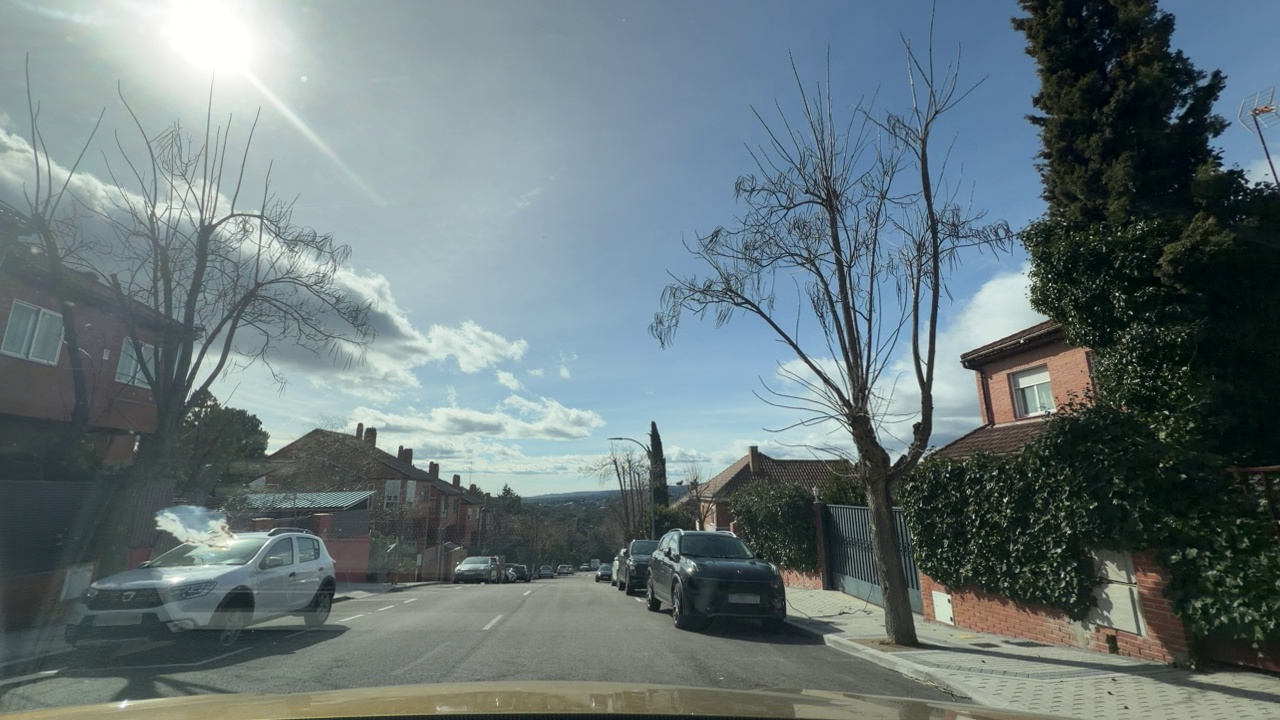
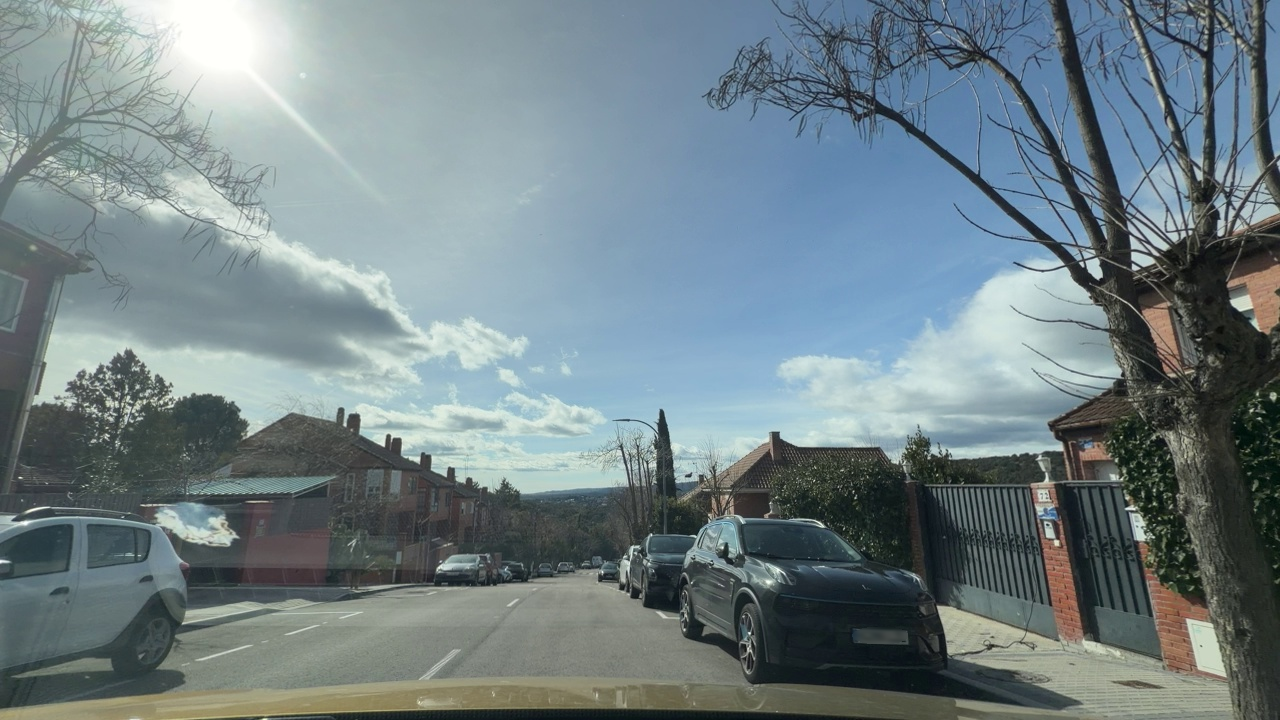
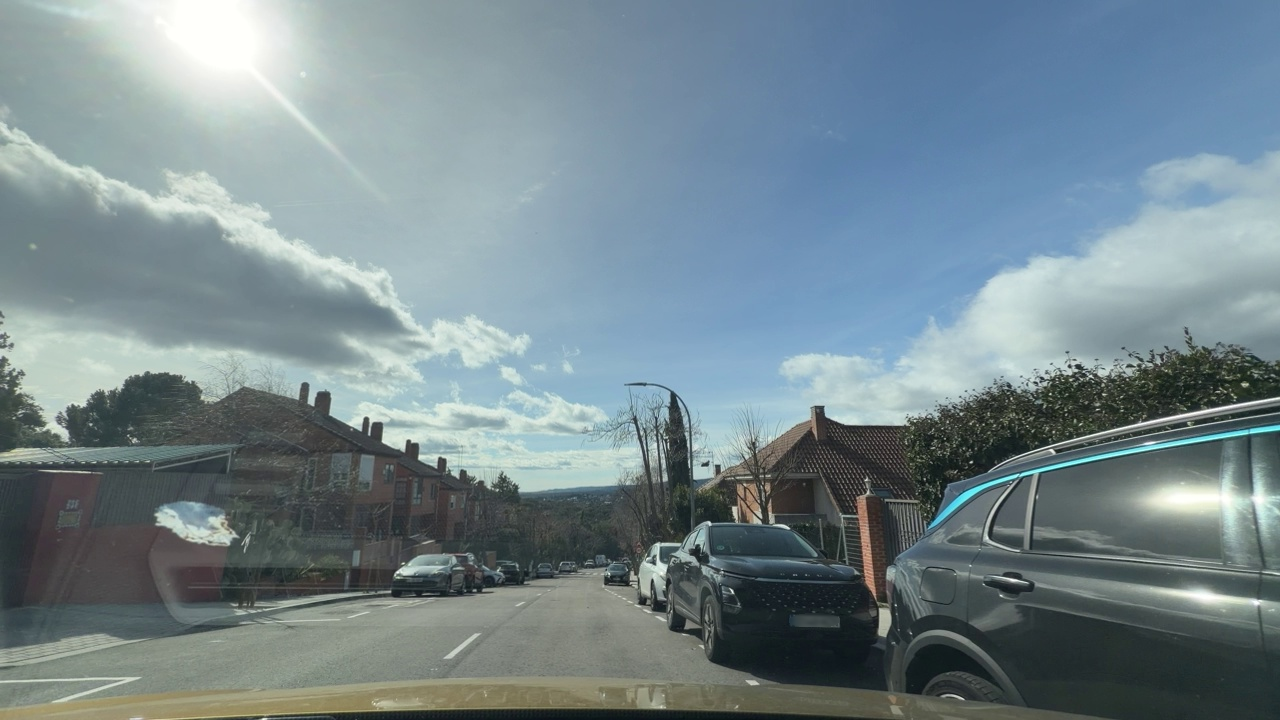
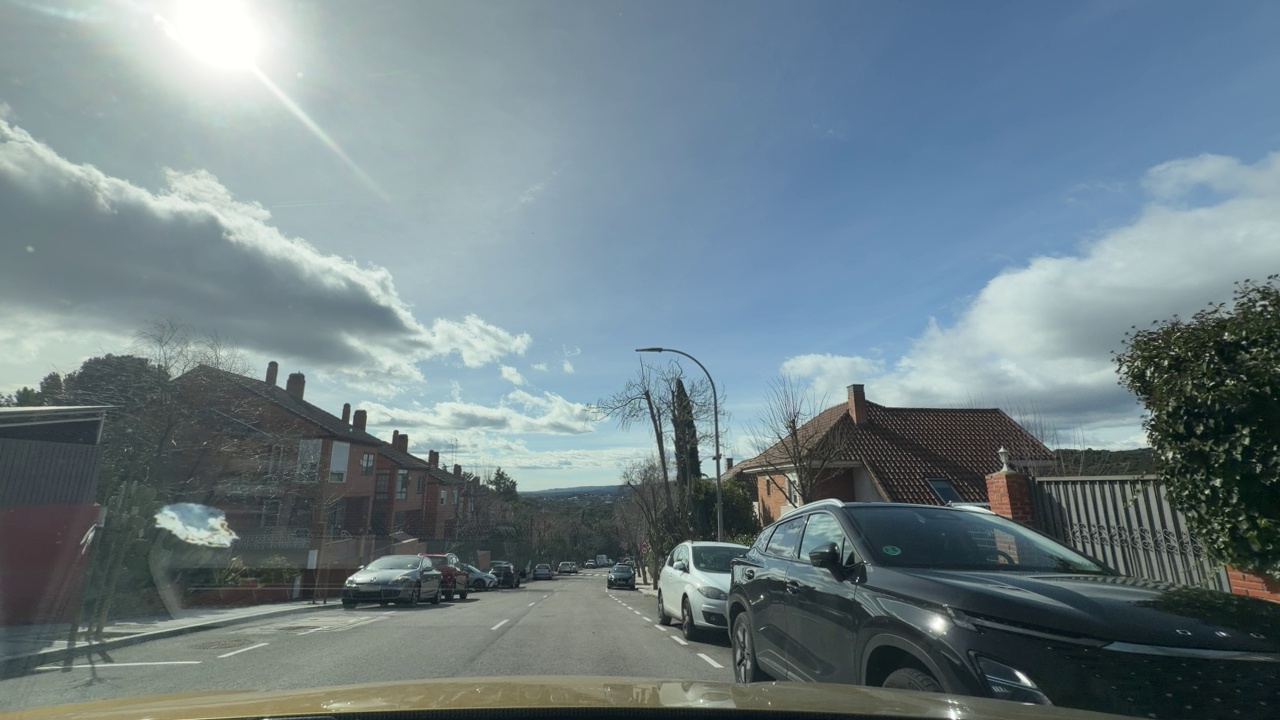
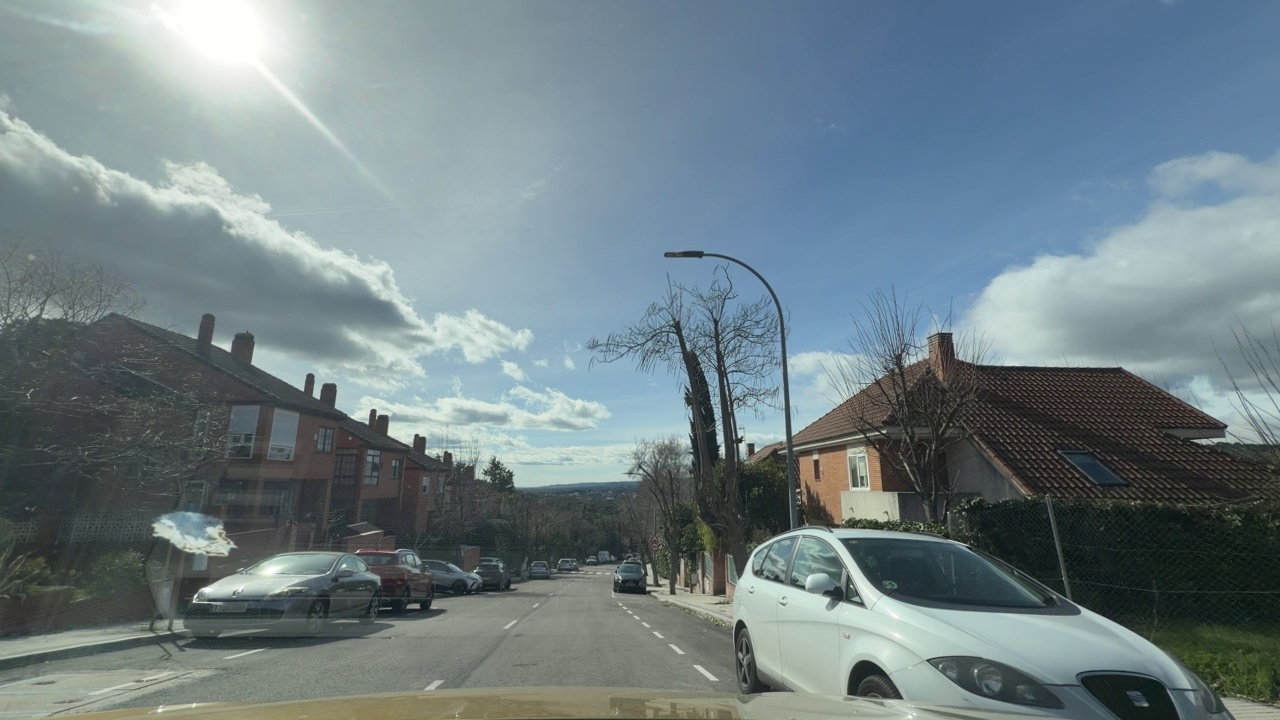
Situation: Lateral parked car
Question: Are vehicles present on the right side of the ego lane?
Answer: Yes
Reasoning: Parked vehicles are visible along the right side of the roadway.

Situation: Lateral parked car
Question: Are vehicles parked parallel or perpendicular to the roadway near the ego lane?
Answer: Yes
Reasoning: There are several parked vehicles parallel to the ego direction of travel

Situation: Lateral parked car
Question: Does the environment indicate an urban road where curbside parking is permitted?
Answer: Yes
Reasoning: The urban road is clearly indicated by houses and trees